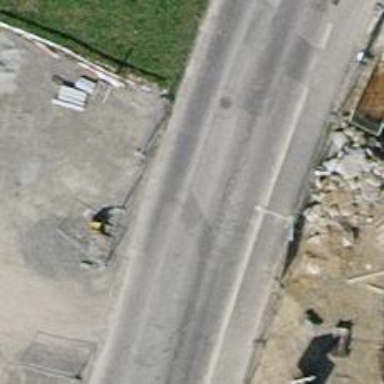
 there is marked sidewalk and parking lane."